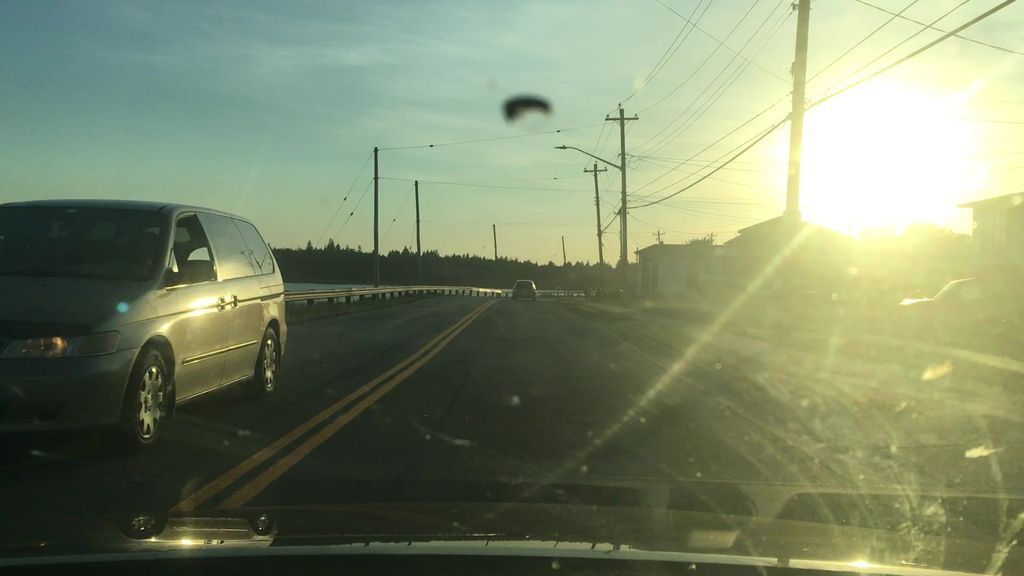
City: halifax